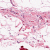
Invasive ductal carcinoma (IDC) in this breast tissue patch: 0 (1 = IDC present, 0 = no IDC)